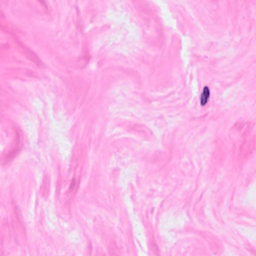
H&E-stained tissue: Breast